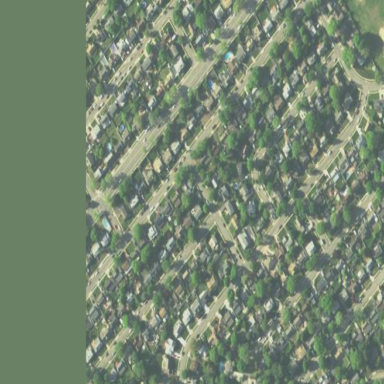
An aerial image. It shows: Single-family residential area.